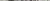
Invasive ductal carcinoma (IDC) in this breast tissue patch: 0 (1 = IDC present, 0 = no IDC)